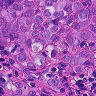
Metastatic tissue present: yes